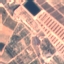
Label: PermanentCrop